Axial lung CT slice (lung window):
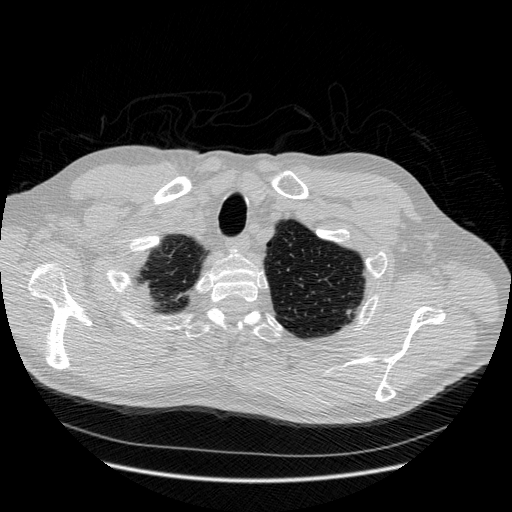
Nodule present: no